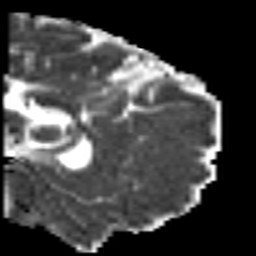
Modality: MD
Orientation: sagittal
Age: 19
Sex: male
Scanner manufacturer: siemens
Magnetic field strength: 3 T
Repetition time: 7 s
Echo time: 0.0926 s